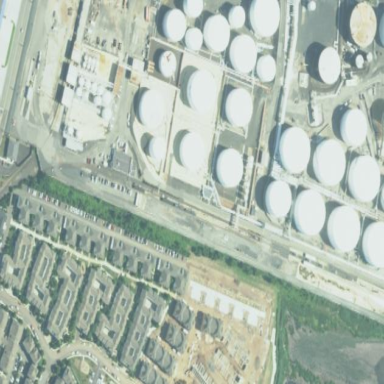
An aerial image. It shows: Industrial area focused on oil production.